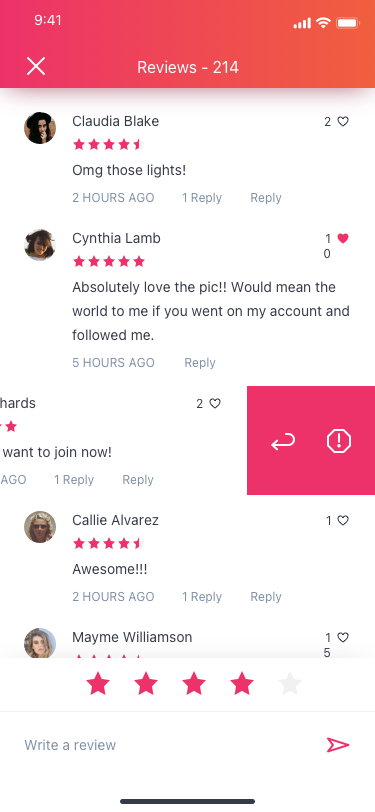
Text in this UI design:
Claudia Blake
2 hours ago
1 Reply
Reply
Omg those lights!
2
1 Reply
Reply
2
Callie Alvarez
2 hours ago
1 Reply
Reply
Awesome!!!
1
Mayme Williamson
2 hours ago
1 Reply
Reply
Omg those lights!
15
Cynthia Lamb
10
5 hours ago
Reply
Absolutely love the pic!! Would mean the world to me if you went on my account and followed me.
Write a review